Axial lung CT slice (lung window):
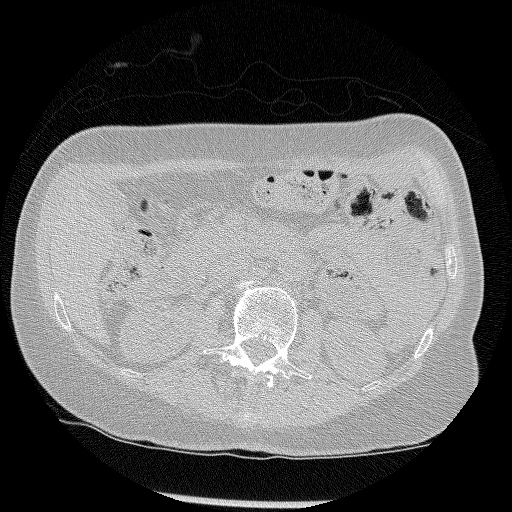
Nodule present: no